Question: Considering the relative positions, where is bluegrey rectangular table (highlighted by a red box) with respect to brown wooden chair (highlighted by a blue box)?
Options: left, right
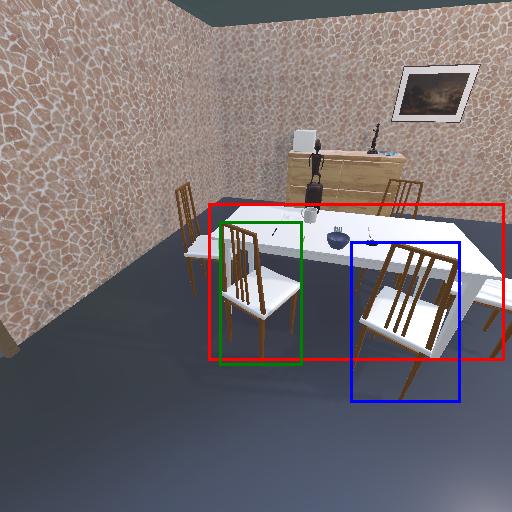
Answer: left